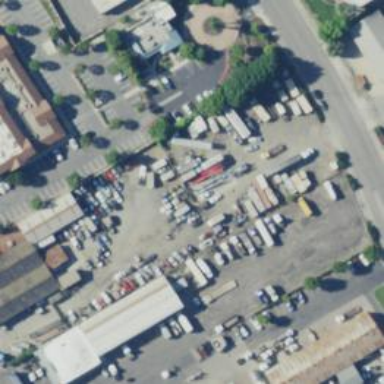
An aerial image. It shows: Parking area.